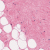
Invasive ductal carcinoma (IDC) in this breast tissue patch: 0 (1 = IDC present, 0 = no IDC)